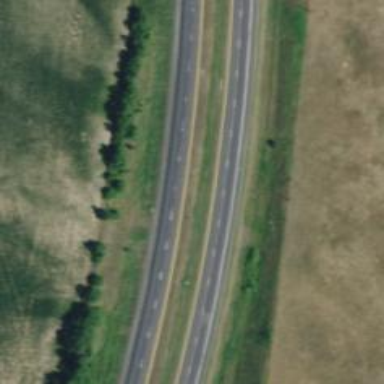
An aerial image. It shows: Trunk highway with expressway features.